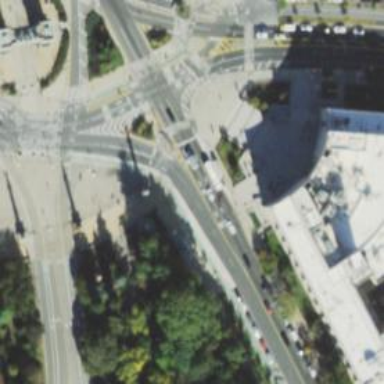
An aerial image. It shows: Footway located on traffic island.